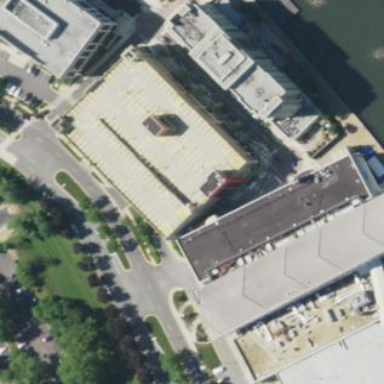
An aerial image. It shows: Building.